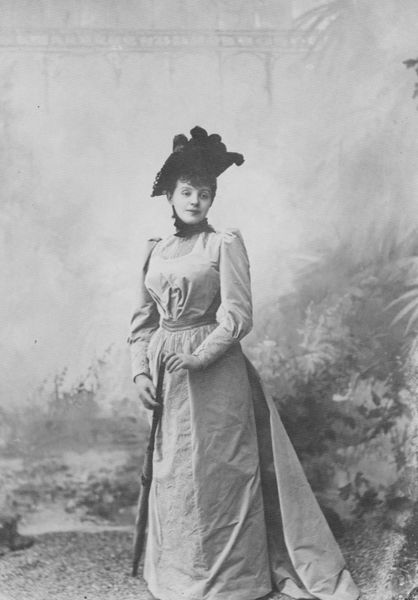
Titel: Réjane (Gabrielle Réju) (1856-1920), Schauspielerin
Künstler: Atelier Nadar
Institution: unbekannt
Schlagwörter: dunkel, hand, schatten, weiß, brust, finger, frau, grau, handschuhe, hell, hintergrund, hut, jahrhundertwende, kleid, licht, mund, nase, schwarz, blick, gras, gürtel, park, tuch, weg, wiese, mode, rock, schleife, jung, arm, arme, augen, falten, gesicht, halten, kragen, mensch, stehen, ärmel, bild, bildnis, hände, portrait, porträt, vorhang, natur, brücke, büsche, stoff, pflanzen, seide, stock, garten, schleppe, taille, halsband, stab, nebel, ausdruck, kies, halstuch, dekor, farn, foto, fotografie, photographie, eisen, gusseisen, leinwand, photo, ganzfigur, ganzfigurenporträt, konstruktion, gewächshaus, palmen, kulisse, ladschaft, eleganz, studio, fotostudio, gra, nadar, flaten, fotoatelier, daguerre, gusseisenkonstruktion, ichts, scheinarchtiktur